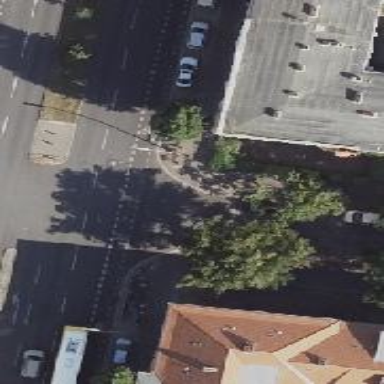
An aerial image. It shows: Unmarked road crossing.